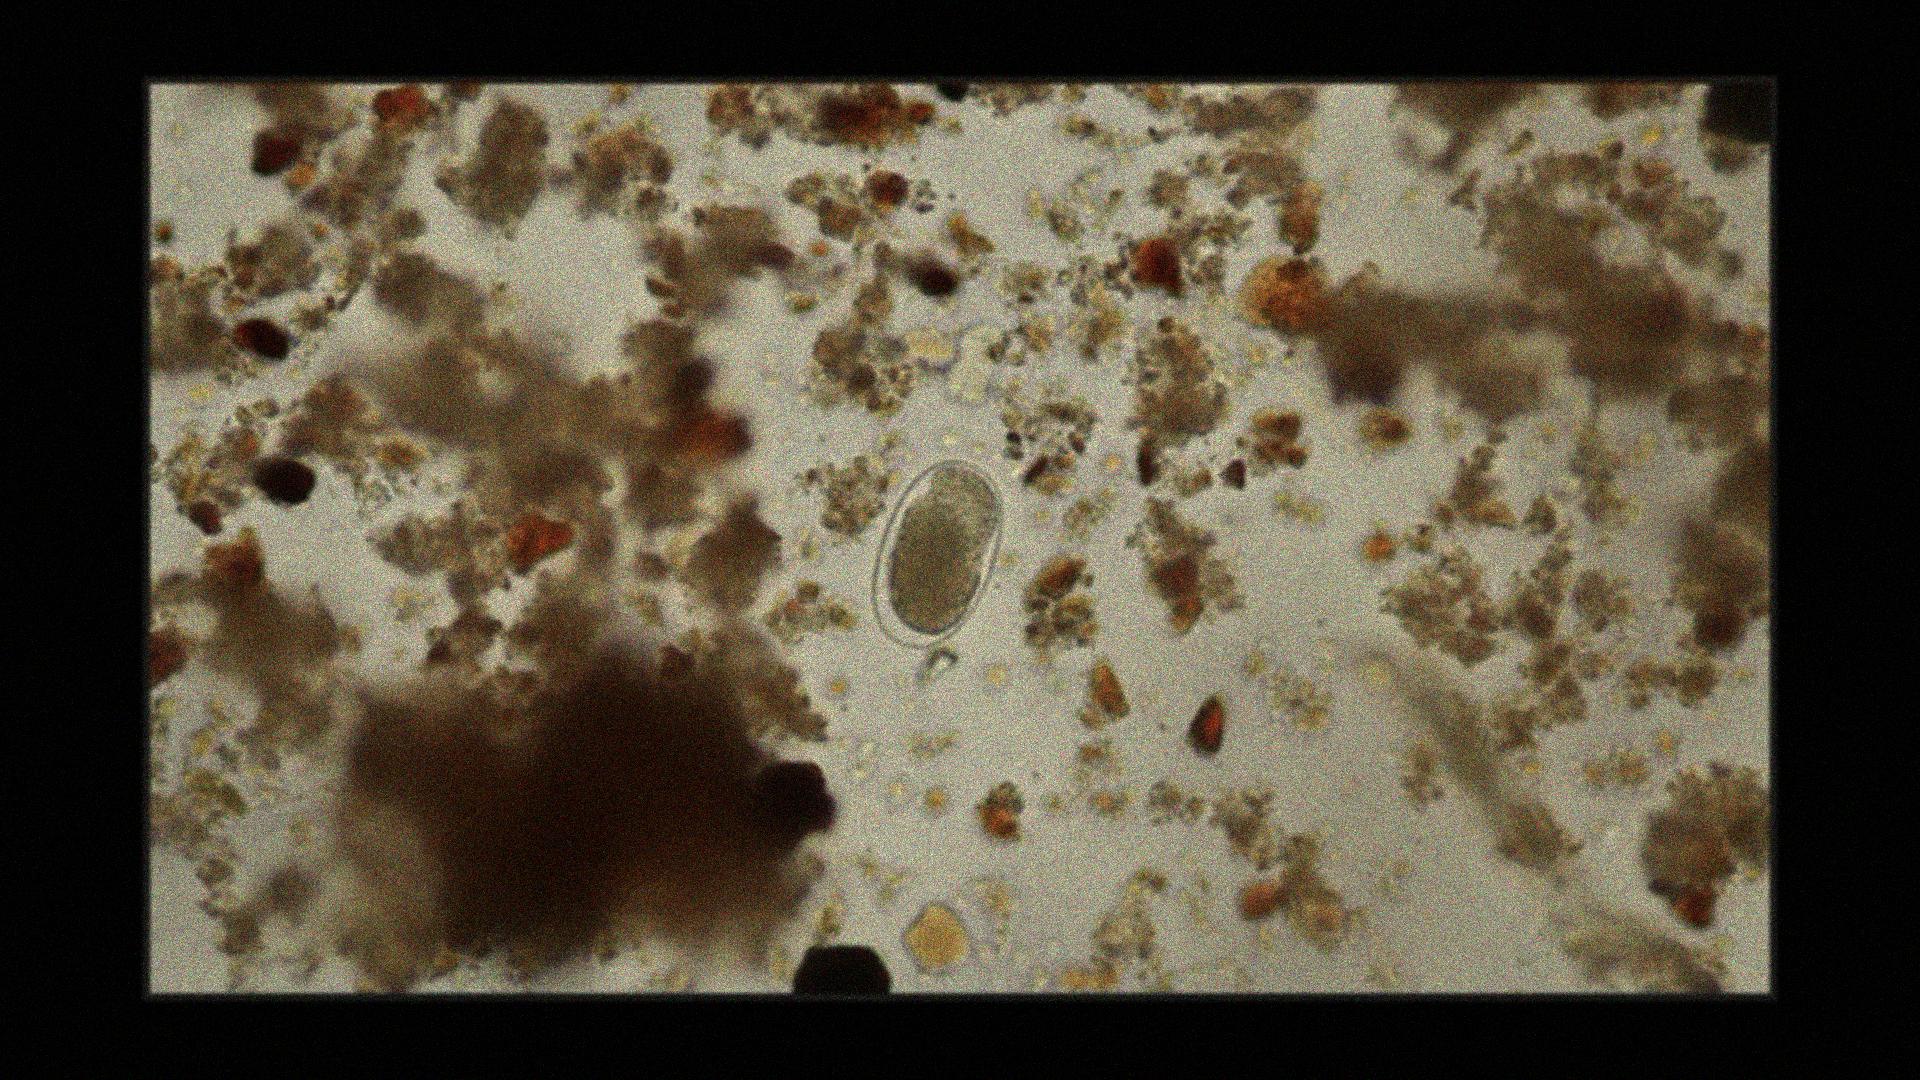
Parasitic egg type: Hookworm egg